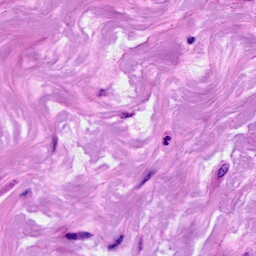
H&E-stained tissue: Breast